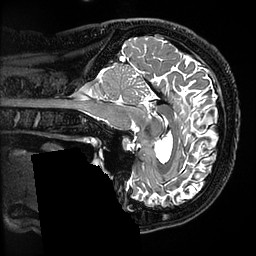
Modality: T2w
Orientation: sagittal
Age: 36
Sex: male
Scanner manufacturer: ge
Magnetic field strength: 3 T
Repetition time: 3.202 s
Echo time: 0.06024 s